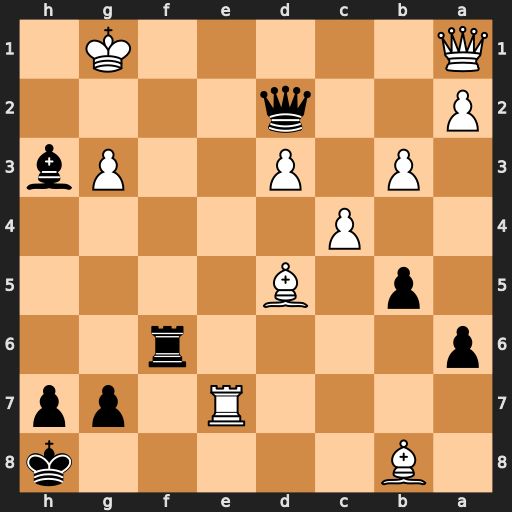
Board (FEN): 1B5k/4R1pp/p4r2/1p1B4/2P5/1P1P2Pb/P2q4/Q5K1
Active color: b
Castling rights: -
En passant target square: -
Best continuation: Qf2+ Kh1 Bg2+ Bxg2 Rh6+ Bh3 Rxh3#